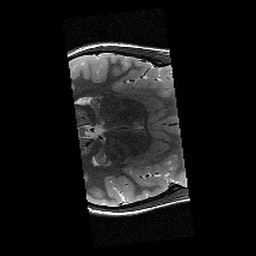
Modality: T2w
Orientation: axial
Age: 14
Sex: female
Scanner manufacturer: siemens
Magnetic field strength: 3 T
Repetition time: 9.23 s
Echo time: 0.067 s